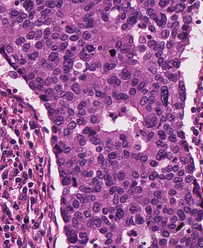
Tumor epithelial tissue: yes
Tumor-associated stroma tissue: yes
Normal tissue: no